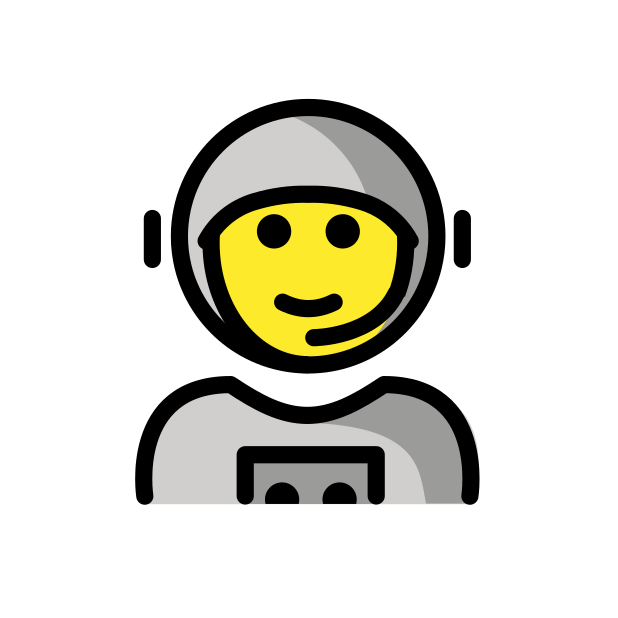
astronaut